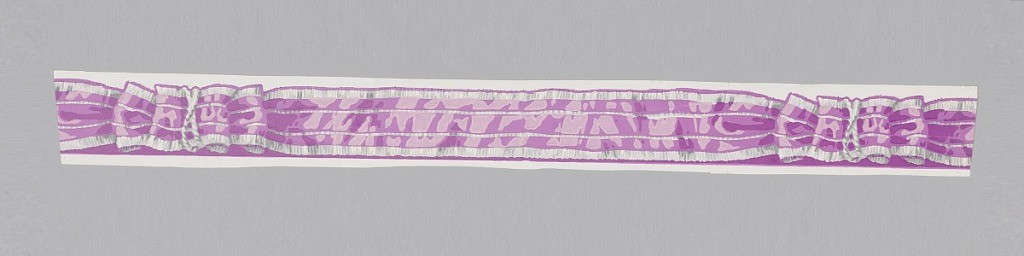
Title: Border
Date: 1845
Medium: Block-printed
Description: Undulating length of lavender moire ribbon with parallel white stripes of two widths. Bows or gathers, bound transversely by twisted cords, occur at intervals. White portions are shaded with gray. Printed on white ground.